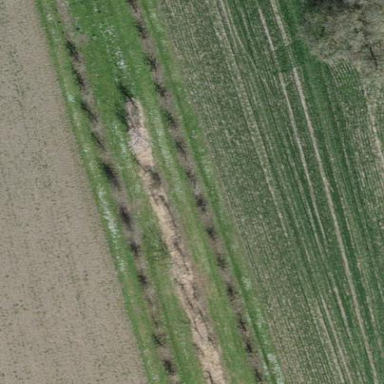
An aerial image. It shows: Orchard.